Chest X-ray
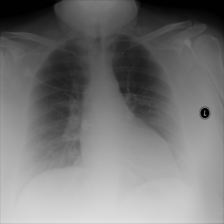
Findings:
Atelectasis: negative
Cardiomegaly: negative
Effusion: negative
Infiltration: negative
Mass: negative
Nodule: negative
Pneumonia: negative
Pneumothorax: negative
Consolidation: negative
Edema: negative
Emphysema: negative
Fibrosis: negative
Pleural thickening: negative
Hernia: negative